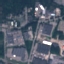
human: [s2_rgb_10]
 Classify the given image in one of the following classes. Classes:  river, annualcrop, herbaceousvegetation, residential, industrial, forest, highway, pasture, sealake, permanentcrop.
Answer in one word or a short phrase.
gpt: Industrial